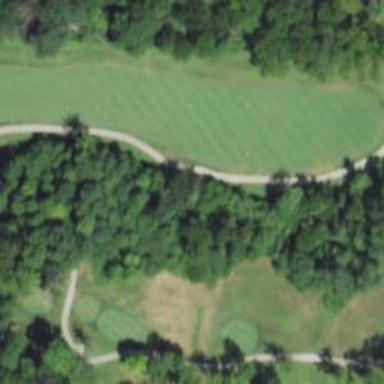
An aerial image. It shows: Golf path made of asphalt.